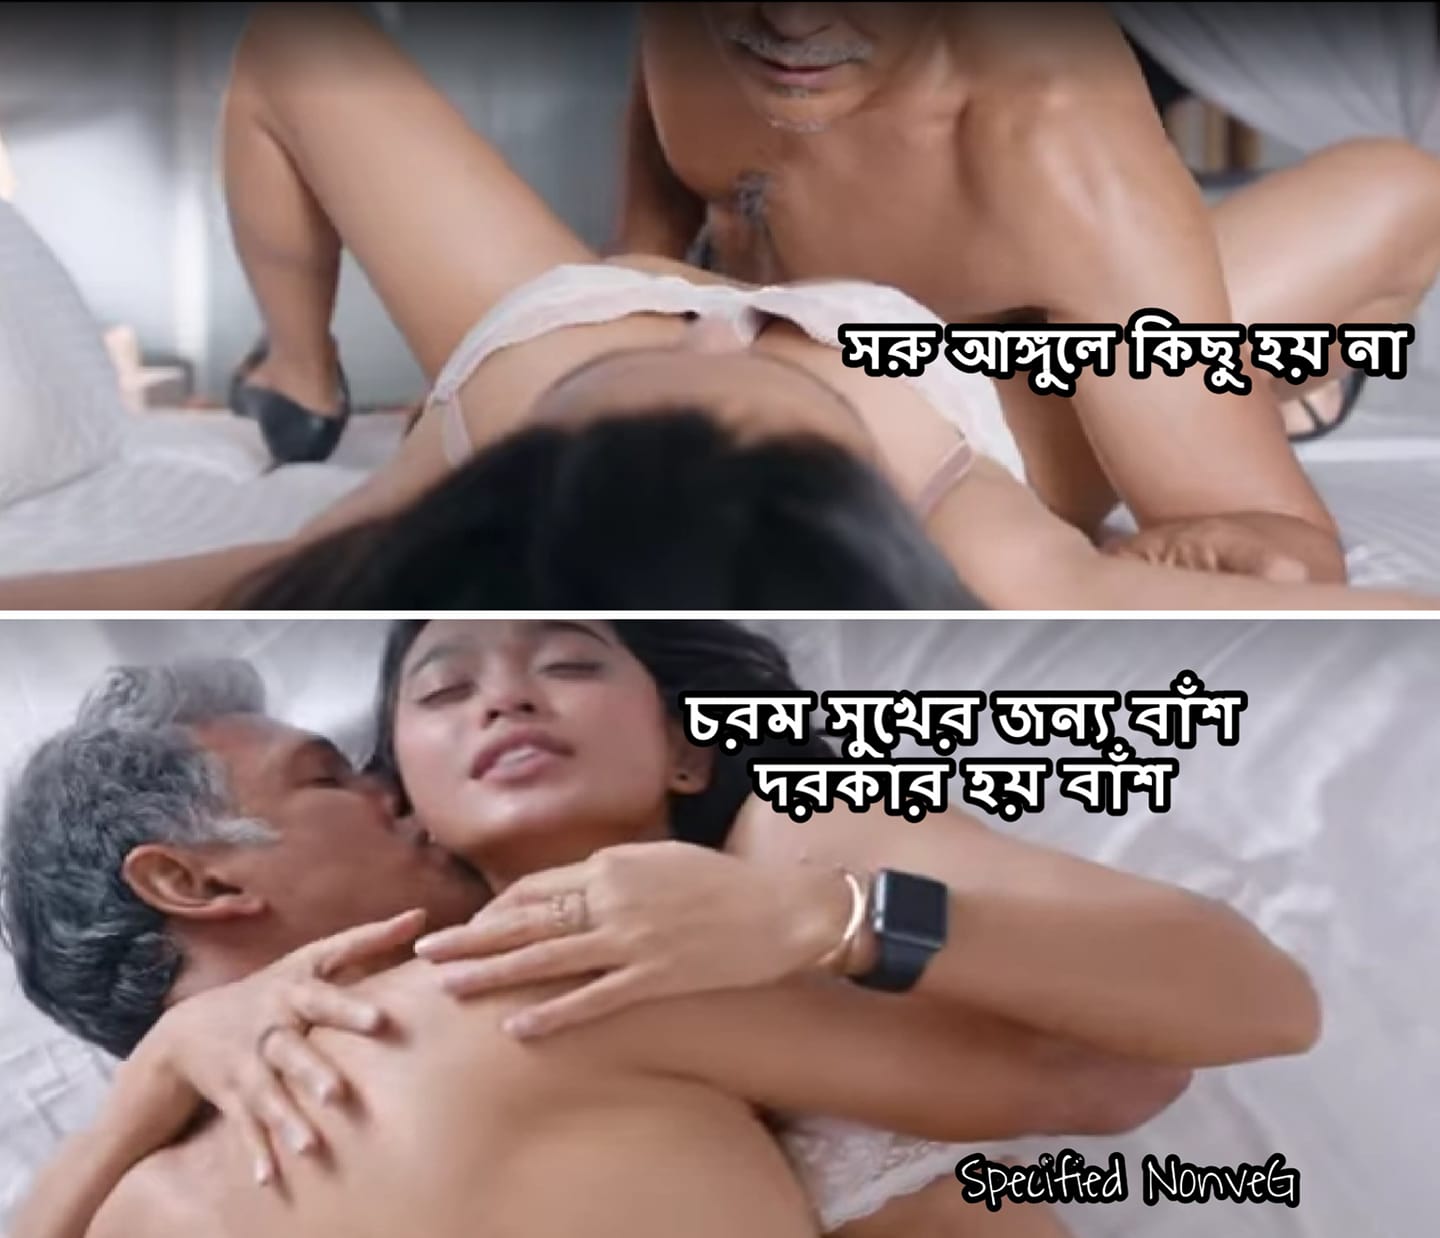
Caption: সরু আঙ্গুলে কিছু হয় না    চরম সুখের জন্য বাঁশ দরকার হয় বাঁশ
Label: hate